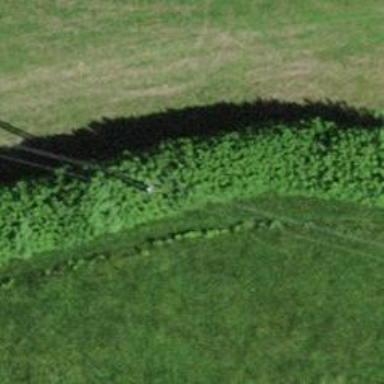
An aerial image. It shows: Minor power line.